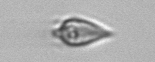
Label: Oxytoxum